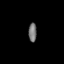
Tissue: prostate
Cell type: Myeloid cells
Senescence score: 0.3276
Nuclear area (px): 152
Mean DAPI intensity: 114.855